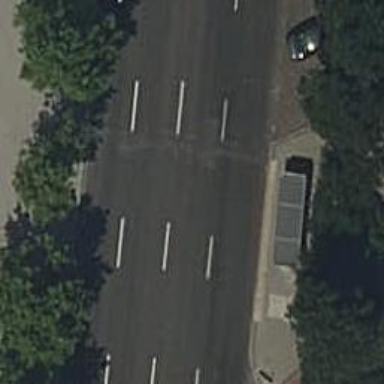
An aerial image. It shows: Tertiary road with asphalt surface.